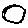
Label: circle